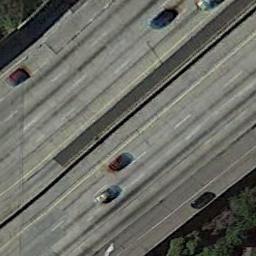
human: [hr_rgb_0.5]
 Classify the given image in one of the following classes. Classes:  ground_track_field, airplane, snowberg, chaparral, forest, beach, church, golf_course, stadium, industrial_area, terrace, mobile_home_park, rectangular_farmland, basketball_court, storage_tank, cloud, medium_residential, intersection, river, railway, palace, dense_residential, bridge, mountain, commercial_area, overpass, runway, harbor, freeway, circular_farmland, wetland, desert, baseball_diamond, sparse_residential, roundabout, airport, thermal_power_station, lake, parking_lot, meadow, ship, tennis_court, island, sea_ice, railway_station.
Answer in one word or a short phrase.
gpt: freeway